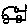
Label: car